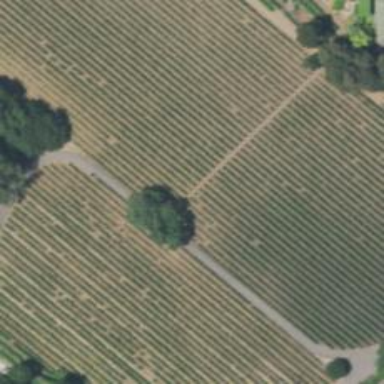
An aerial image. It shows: Vineyard where grapes are grown.